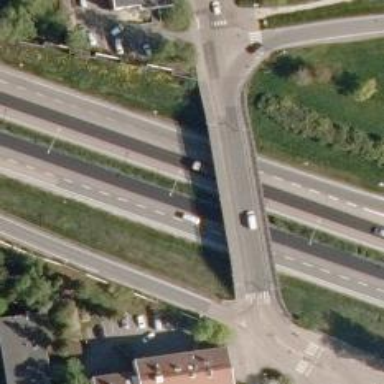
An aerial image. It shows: Asphalt motorway.